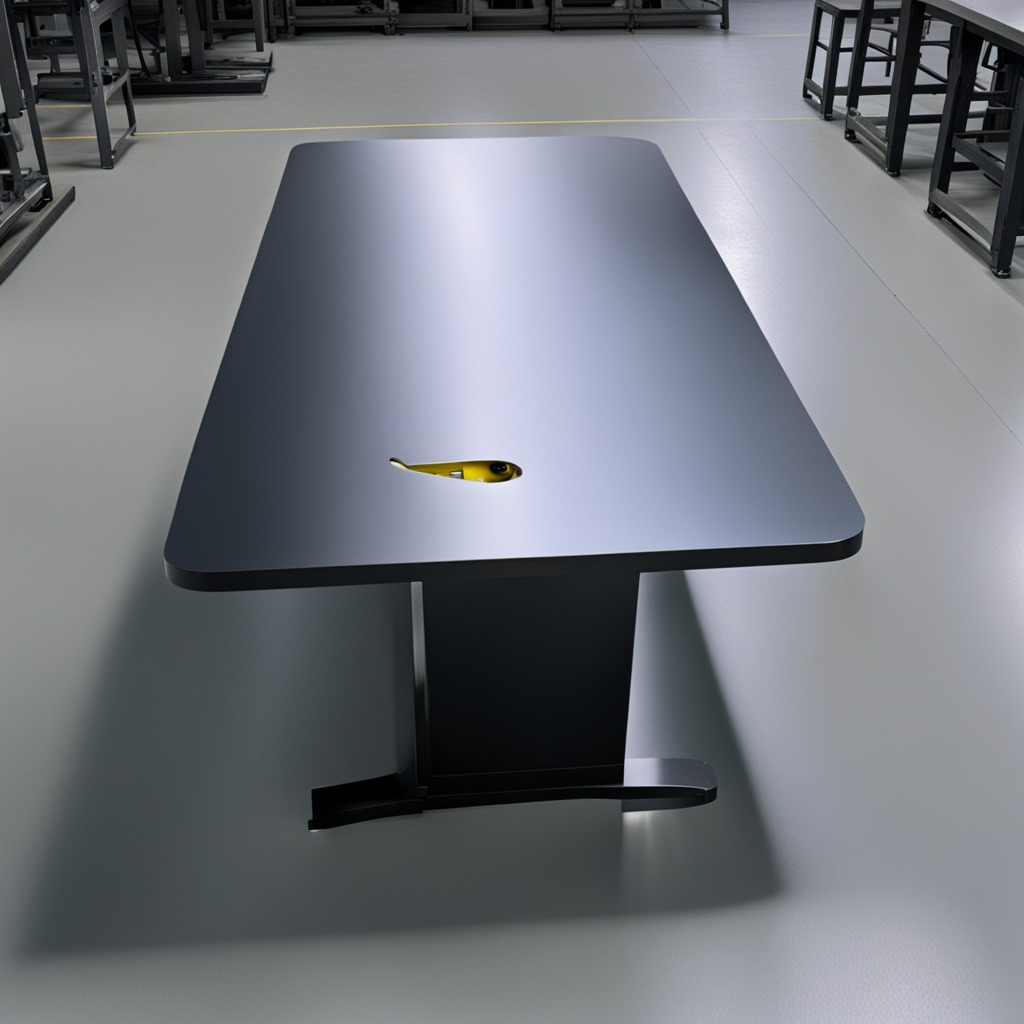
A handheld metal saw lies on the tabletop.